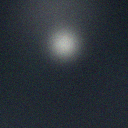
Screen state: off